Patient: sex M, age 61
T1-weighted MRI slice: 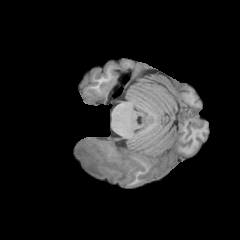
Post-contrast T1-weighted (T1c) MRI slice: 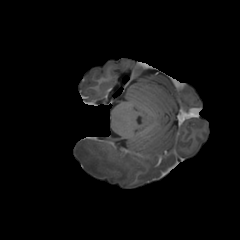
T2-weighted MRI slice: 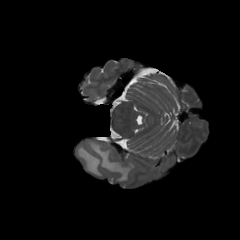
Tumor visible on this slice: yes
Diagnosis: Glioblastoma, IDH-wildtype
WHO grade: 4